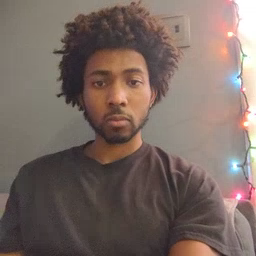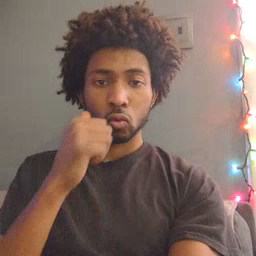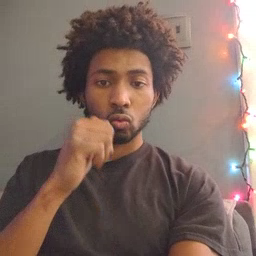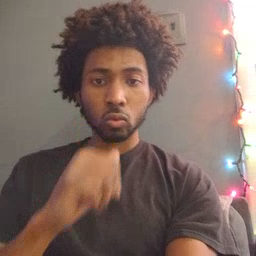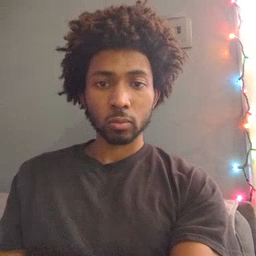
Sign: girl